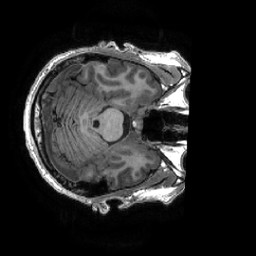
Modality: T1w
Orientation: axial
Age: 26
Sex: male
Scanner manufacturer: ge
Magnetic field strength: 3 T
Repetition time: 0.0073 s
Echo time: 0.003 s